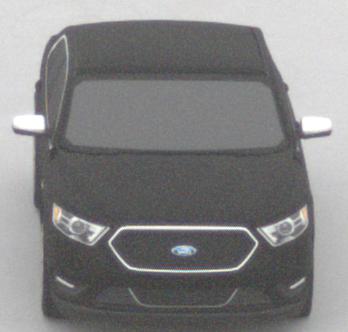
Make: Ford
Model: Taurus
Detailed model: SHO
Model produced from: 2012
Model produced until: 2019
Doors: 4
Color: black
Road condition: dry road
Daytime: midday
Contrast: low contrast